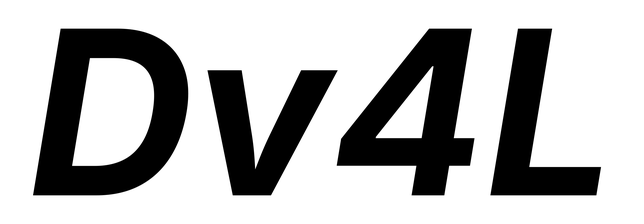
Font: Inter-Italic_Bold_Italic